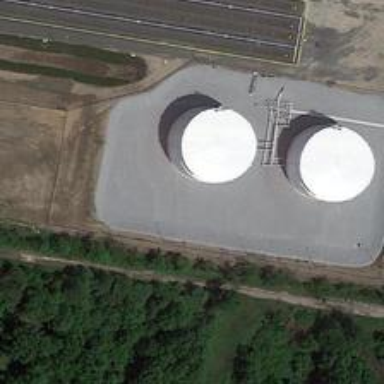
Two white circles is located in the area which is next to dense woods .